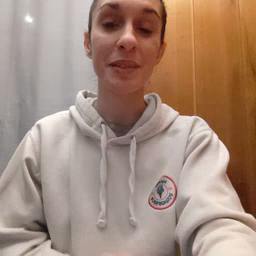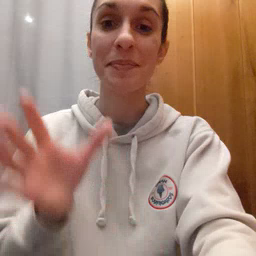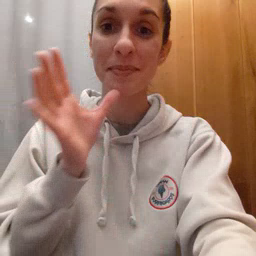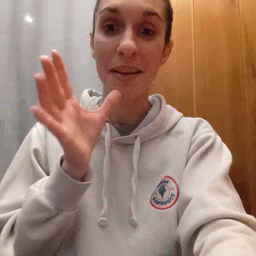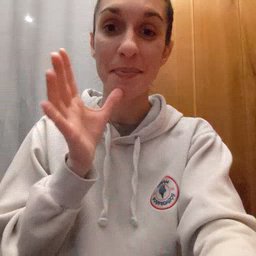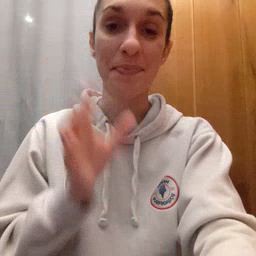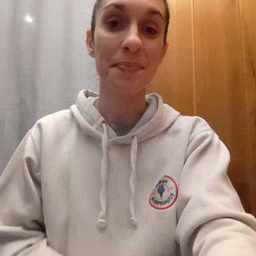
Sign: mom